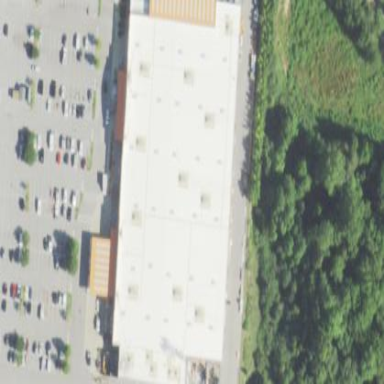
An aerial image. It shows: Retail building.